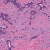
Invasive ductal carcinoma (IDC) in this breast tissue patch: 1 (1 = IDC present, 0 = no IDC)